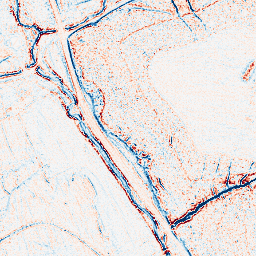
Category: edge_preserving
Decomposition family: bilateral
Decomposition parameters: d: 5
sigma_color: 75
sigma_space: 150
Upsampling method: linear_exact
Upsampling parameters: scale: 8
Upsampling scale: 8